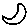
Label: moon